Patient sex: F
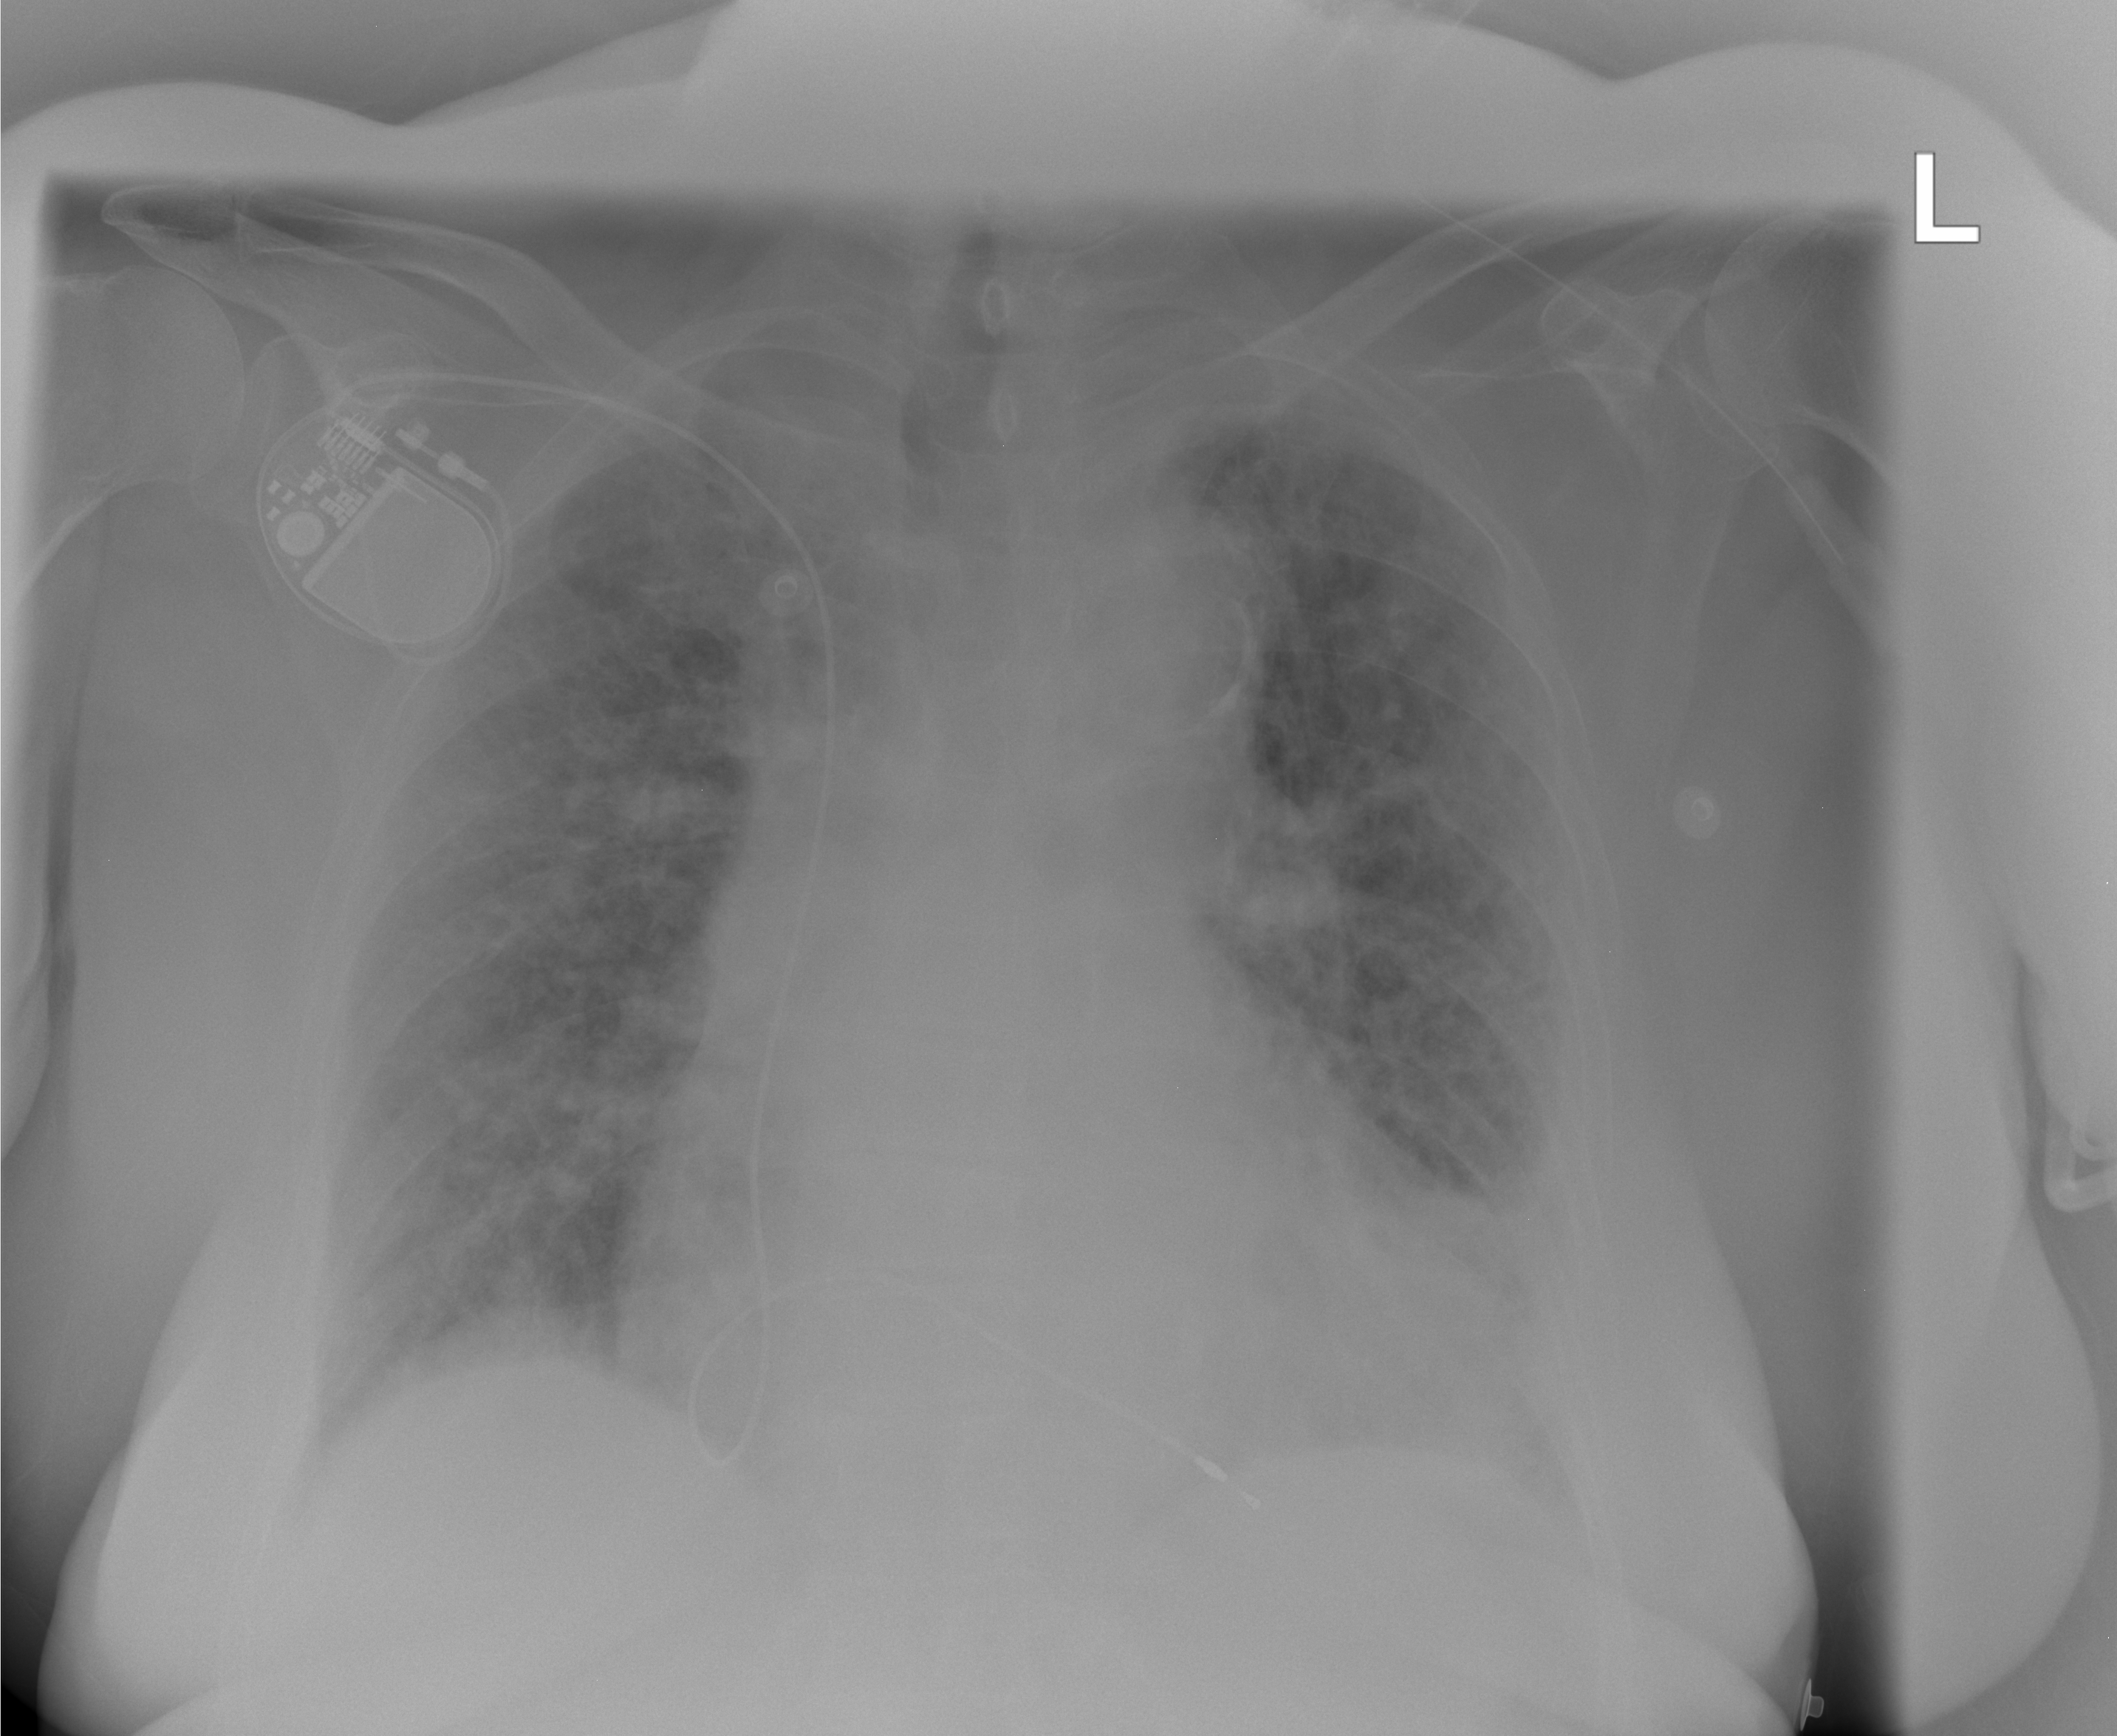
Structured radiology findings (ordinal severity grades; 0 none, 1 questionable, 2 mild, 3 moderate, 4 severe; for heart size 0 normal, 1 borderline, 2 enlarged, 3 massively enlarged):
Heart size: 2
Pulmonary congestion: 0
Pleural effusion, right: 0
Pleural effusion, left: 1
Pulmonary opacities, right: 1
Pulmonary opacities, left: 1
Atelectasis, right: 2
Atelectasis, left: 2